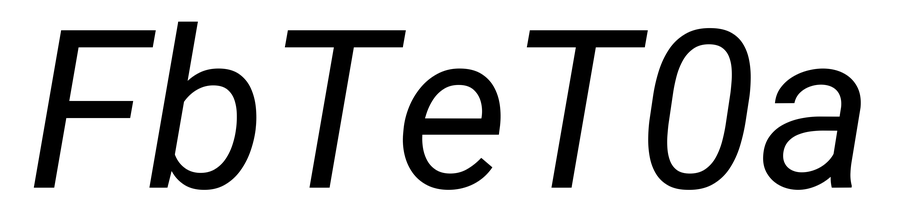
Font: Roboto-Italic_Italic